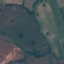
Label: Pasture